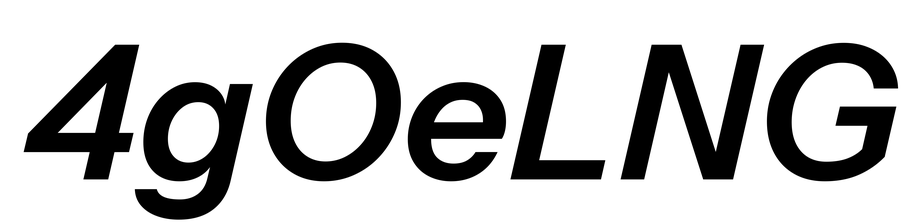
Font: InstrumentSans-Italic_SemiBold_Italic